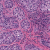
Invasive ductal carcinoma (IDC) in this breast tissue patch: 0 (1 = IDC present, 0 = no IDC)